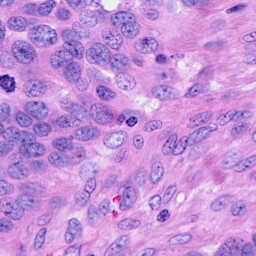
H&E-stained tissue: Ovarian